Field crop: maize
Growth stage: 2
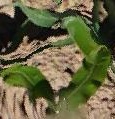
Species: maize